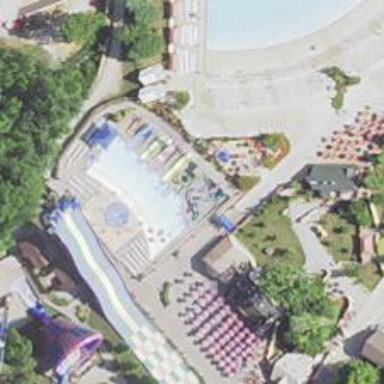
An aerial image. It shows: Water slide attraction.